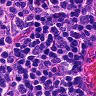
Metastatic tissue present: no